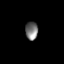
Tissue: lung
Cell type: Epithelial cells
Senescence score: 0.2322
Nuclear area (px): 227
Mean DAPI intensity: 115.872